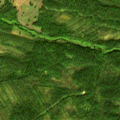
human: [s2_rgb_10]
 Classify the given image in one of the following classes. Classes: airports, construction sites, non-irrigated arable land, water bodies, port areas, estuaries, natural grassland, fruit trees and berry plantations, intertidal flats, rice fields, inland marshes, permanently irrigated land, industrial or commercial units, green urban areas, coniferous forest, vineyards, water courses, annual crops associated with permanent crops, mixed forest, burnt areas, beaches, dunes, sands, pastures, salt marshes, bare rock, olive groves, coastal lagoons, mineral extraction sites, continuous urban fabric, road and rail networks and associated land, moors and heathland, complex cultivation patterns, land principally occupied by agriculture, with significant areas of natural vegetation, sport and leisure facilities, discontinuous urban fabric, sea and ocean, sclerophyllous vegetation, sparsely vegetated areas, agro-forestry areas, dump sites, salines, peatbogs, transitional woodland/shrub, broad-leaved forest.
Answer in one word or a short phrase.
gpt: coniferous forest, mixed forest